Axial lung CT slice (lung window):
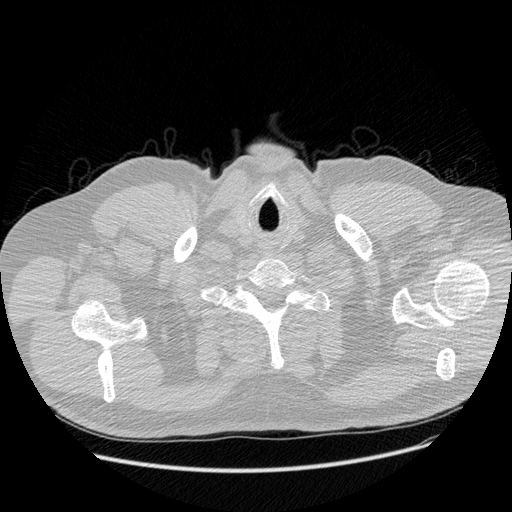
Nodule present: no